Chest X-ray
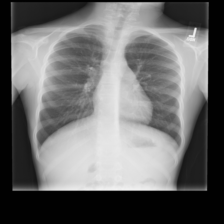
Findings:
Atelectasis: negative
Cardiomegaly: negative
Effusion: negative
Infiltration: negative
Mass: negative
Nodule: negative
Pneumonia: negative
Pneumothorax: negative
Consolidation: negative
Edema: negative
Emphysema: negative
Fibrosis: negative
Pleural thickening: negative
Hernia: negative